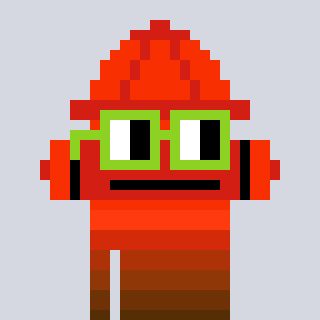
a pixel art character with square light green glasses, a fire hydrant-shaped head and a bege-colored body on a cool background